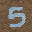
Label: 5